Question: Could someone please tell me how to stop a thread if I have the following structure?
I want to stop the thread after it expires thread .

'''
c = new c();
c.start();
b = new b();
b.start();
class c extends Thread {
@Override
public void run() {
// DRAW IMAGE
// b.stop(); - doenst work
}
}
class b extends Thread {
@Override
public void run() {
// PROGRESS BAR
}
}
'''
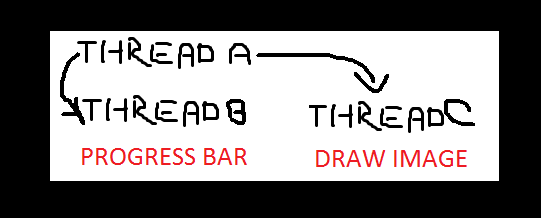
Answer: Don't use '.stop()' use 'interrupt()' instead
You need to check periodically in your 'b' thread if it gets interrupted, if interrupted , you can take proper actions -
'''
if(b.isInterrupted()){
//end your work
}
'''
'--->' <URL>